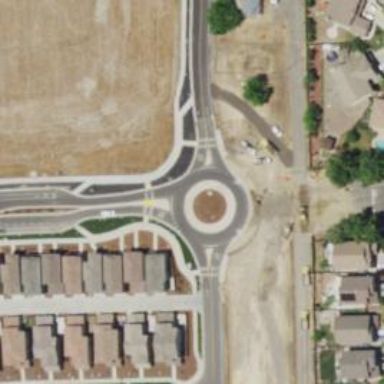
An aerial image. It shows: Roundabout on residential road.